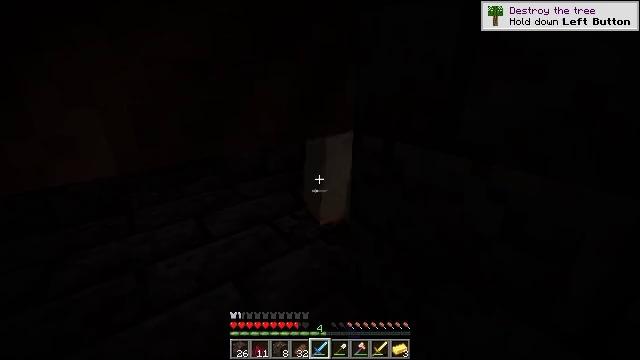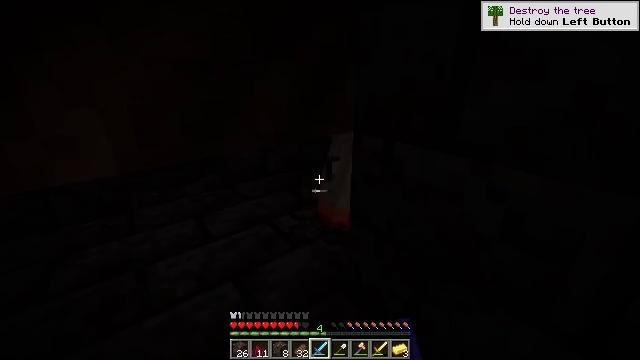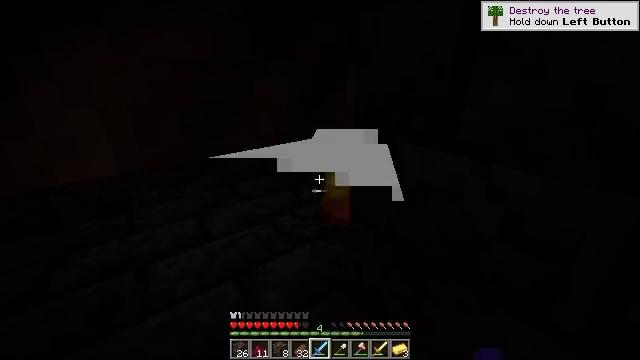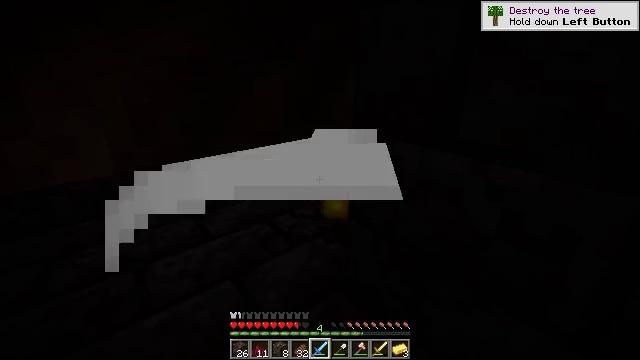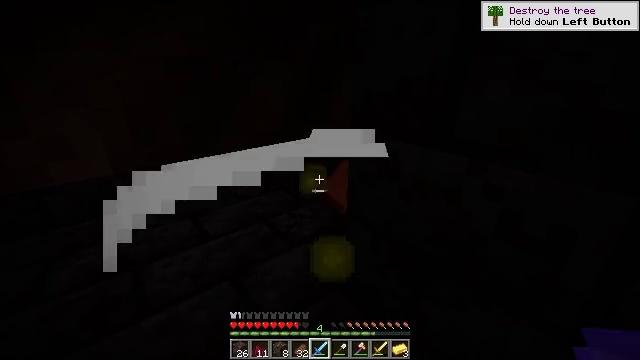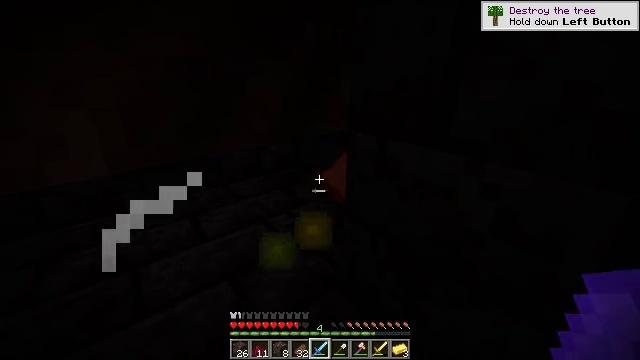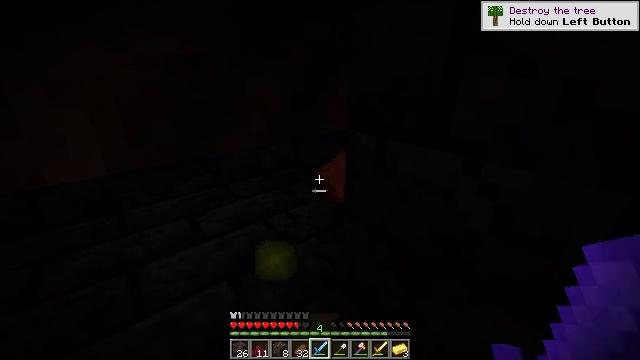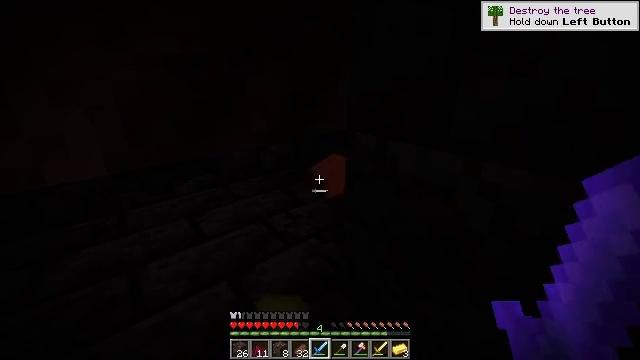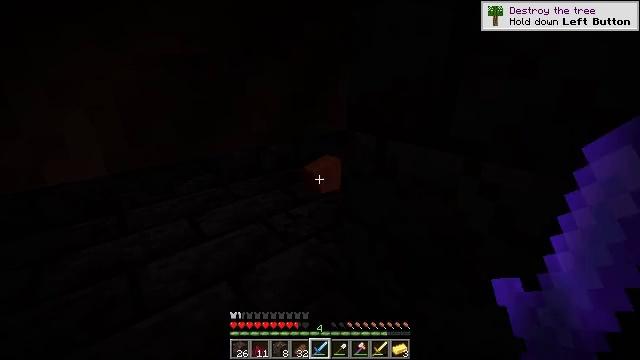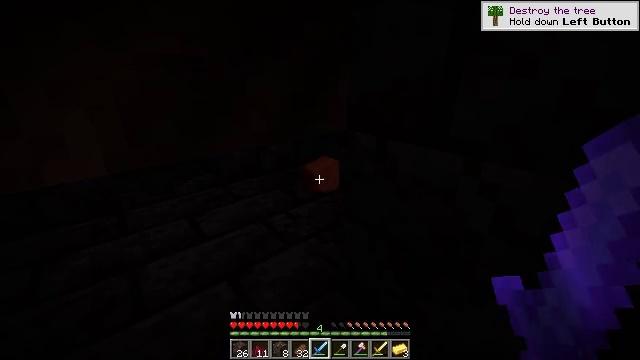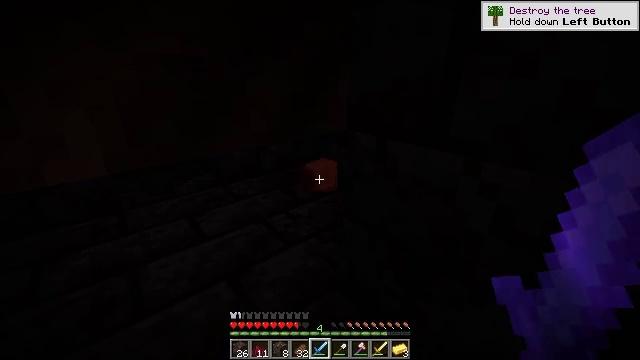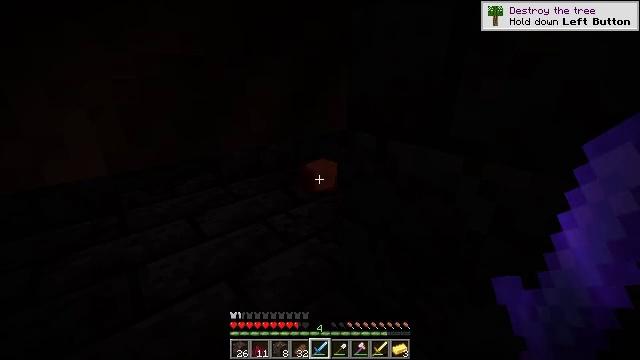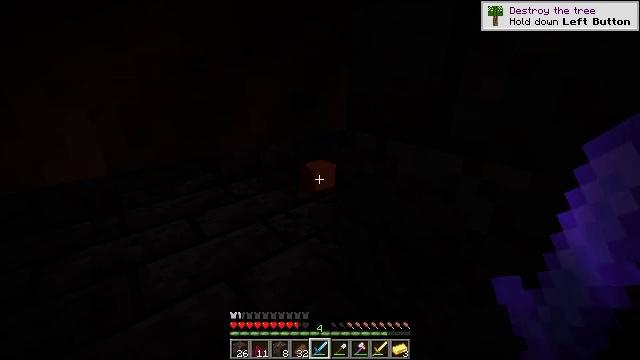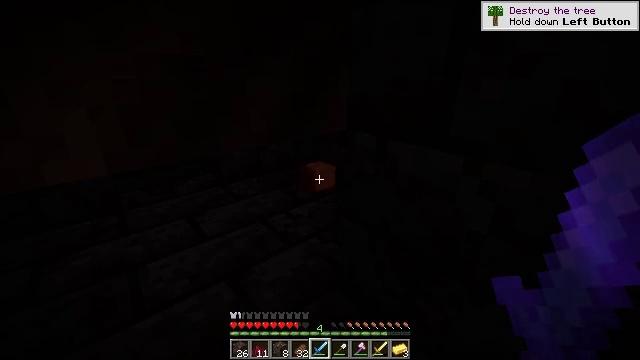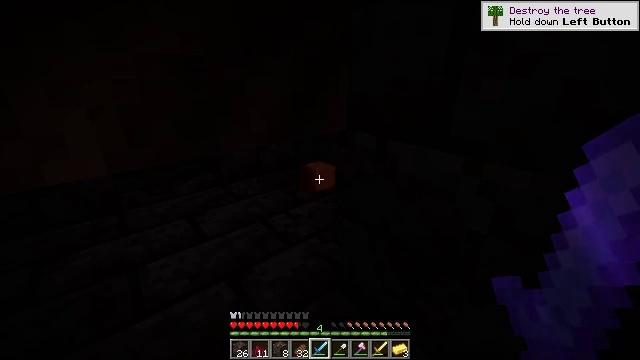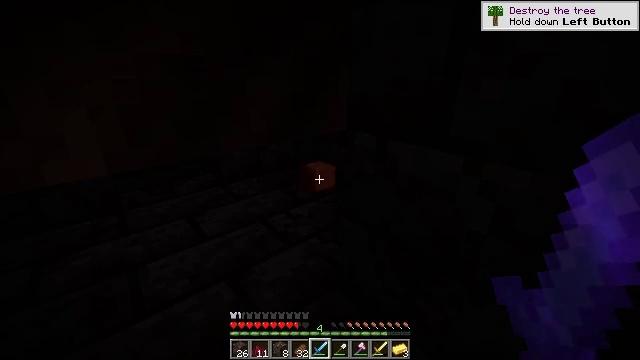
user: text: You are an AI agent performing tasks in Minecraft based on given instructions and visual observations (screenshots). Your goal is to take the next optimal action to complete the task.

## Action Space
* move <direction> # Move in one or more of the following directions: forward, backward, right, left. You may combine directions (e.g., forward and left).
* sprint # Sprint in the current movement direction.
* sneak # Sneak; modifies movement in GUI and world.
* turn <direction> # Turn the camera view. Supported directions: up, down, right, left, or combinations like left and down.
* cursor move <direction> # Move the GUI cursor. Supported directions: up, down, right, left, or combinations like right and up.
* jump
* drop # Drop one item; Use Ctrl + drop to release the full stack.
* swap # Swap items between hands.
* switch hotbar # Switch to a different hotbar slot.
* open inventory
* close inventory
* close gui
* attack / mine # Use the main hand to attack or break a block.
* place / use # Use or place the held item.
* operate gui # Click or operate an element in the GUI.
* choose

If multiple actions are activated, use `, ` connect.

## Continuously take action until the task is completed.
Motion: motion action
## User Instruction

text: Collect gilded blackstone from Bastions.
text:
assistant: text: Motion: sneak, attack / mine
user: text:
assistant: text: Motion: sneak
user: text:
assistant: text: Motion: sneak
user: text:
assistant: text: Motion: sneak
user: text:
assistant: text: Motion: sneak
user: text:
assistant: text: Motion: sneak
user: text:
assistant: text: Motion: sneak
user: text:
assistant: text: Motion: sneak
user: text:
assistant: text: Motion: sneak
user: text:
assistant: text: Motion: sneak
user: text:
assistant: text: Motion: sneak
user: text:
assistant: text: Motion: sneak
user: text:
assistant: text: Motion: sneak
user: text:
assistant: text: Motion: sneak
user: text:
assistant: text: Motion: sneak
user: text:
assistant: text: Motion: sneak
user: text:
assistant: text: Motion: sneak
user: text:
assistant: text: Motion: sneak
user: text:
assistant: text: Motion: sneak
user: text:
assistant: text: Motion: sneak
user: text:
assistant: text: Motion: sneak
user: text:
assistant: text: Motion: sneak
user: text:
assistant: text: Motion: sneak
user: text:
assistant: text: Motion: sneak
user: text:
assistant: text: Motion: sneak
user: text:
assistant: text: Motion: sneak
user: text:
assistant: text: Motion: sneak
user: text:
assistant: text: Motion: sneak
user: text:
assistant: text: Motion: sneak
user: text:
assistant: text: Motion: sneak